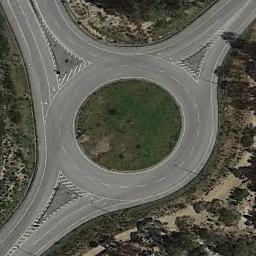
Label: roundabout